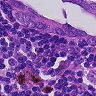
Metastatic tissue present: yes